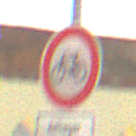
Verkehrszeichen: VerbotRadverkehr
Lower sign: PersonengruppenFrei2
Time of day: Midday
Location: Outdoor (Suburban)
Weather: PartlyCloudy
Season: NotSpecified
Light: Natural